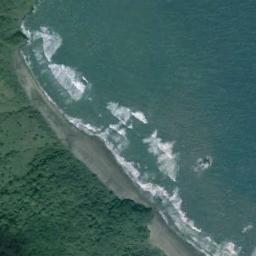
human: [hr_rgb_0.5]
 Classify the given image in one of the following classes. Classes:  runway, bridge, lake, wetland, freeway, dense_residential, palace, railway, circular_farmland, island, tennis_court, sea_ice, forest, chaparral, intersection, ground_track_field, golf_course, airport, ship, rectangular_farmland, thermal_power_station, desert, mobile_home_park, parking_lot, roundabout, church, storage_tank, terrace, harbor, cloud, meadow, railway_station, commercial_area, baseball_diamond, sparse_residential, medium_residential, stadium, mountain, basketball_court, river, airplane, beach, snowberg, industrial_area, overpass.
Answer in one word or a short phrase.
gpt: beach